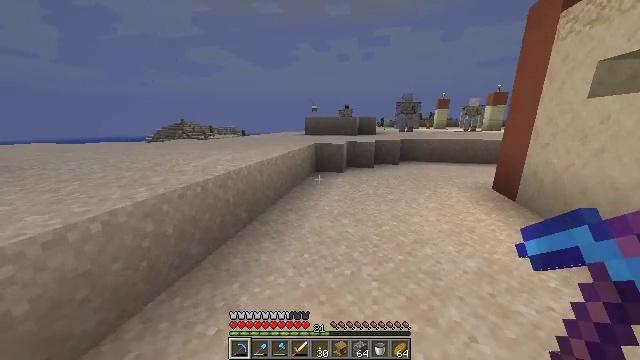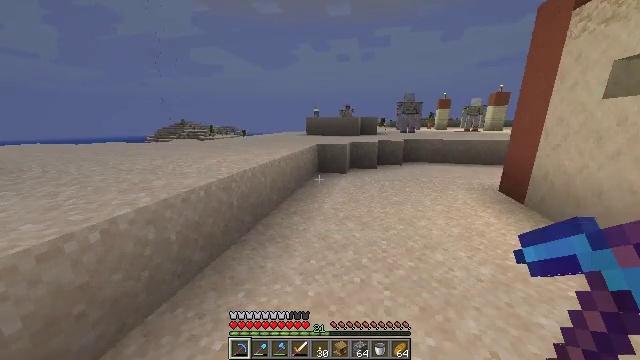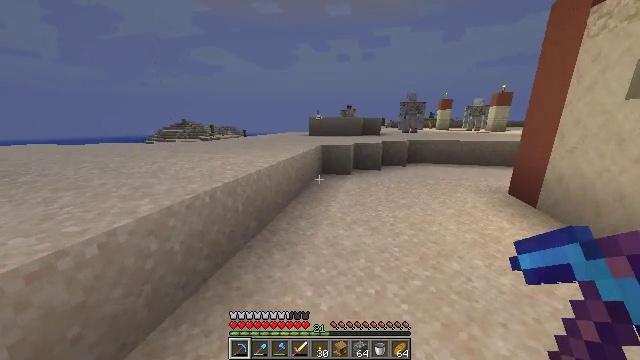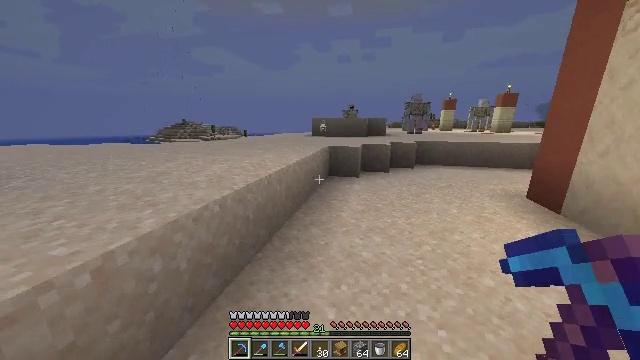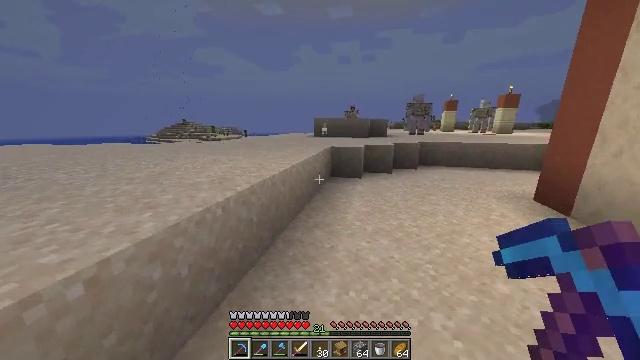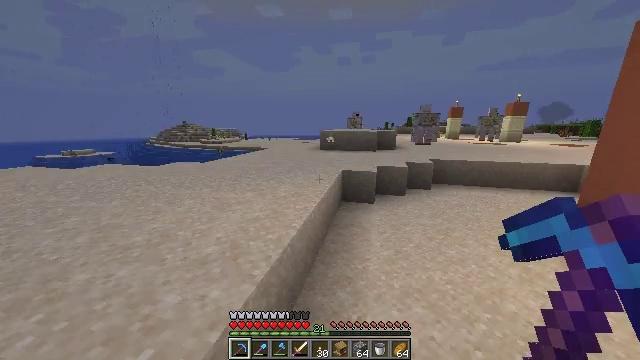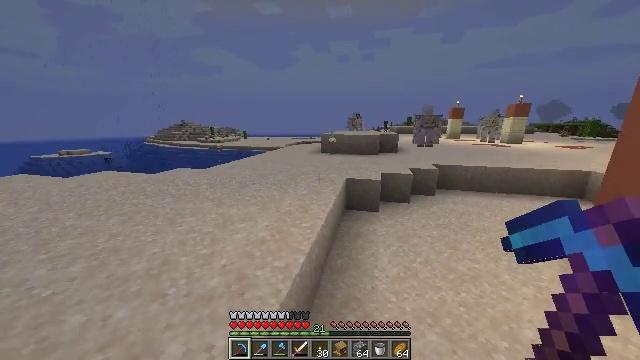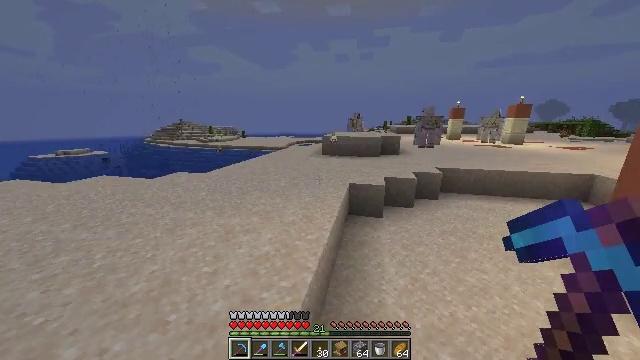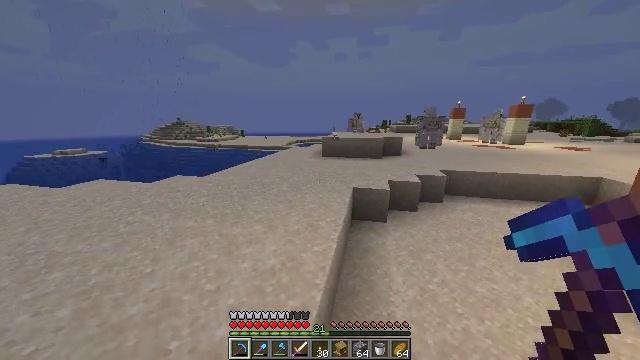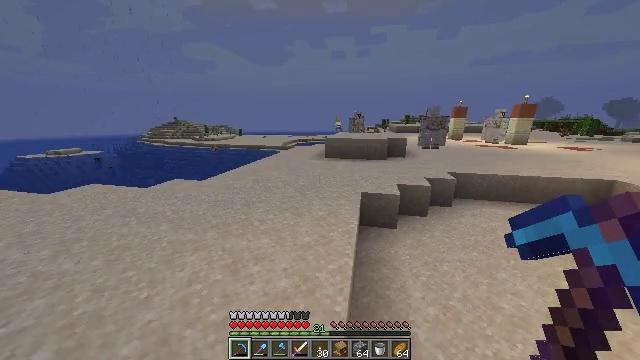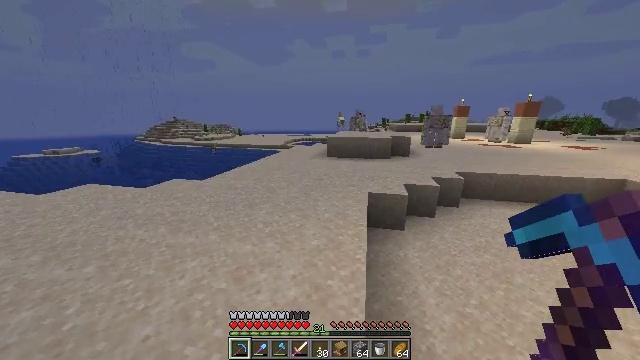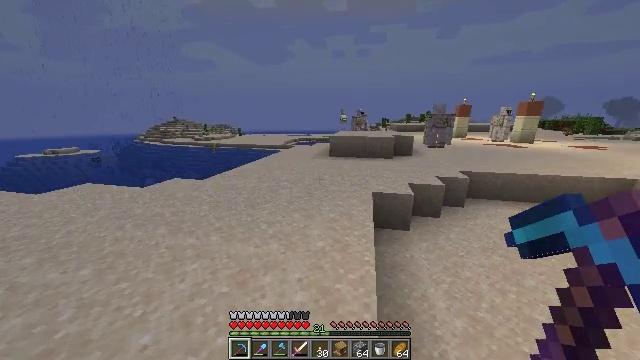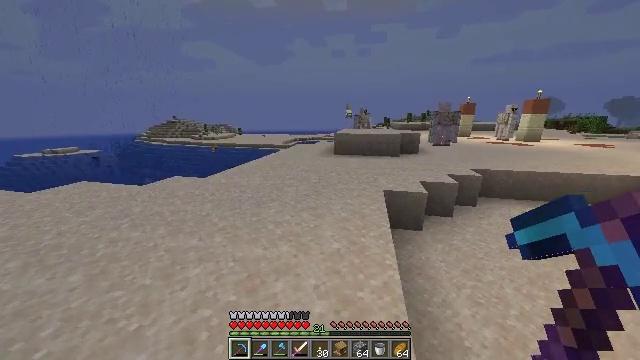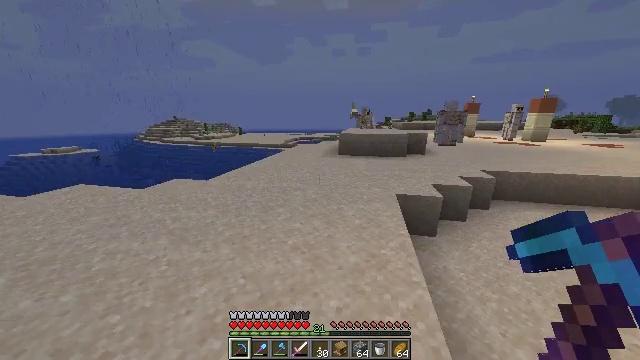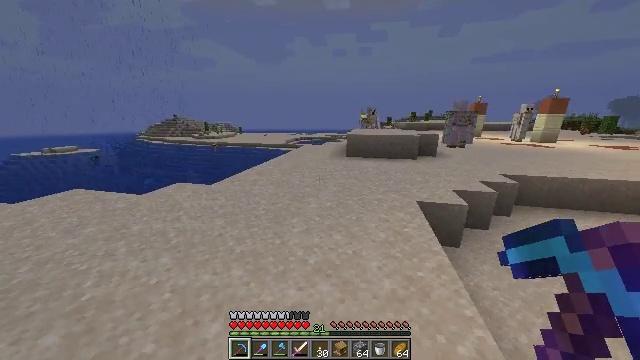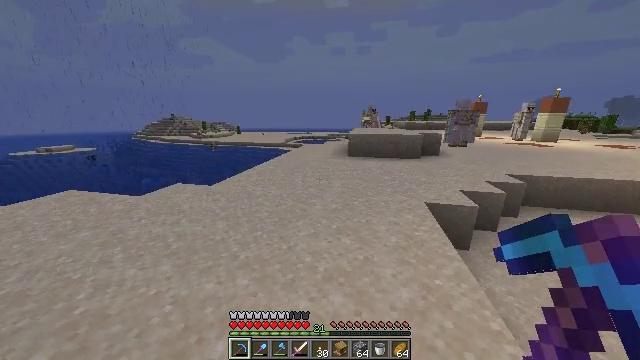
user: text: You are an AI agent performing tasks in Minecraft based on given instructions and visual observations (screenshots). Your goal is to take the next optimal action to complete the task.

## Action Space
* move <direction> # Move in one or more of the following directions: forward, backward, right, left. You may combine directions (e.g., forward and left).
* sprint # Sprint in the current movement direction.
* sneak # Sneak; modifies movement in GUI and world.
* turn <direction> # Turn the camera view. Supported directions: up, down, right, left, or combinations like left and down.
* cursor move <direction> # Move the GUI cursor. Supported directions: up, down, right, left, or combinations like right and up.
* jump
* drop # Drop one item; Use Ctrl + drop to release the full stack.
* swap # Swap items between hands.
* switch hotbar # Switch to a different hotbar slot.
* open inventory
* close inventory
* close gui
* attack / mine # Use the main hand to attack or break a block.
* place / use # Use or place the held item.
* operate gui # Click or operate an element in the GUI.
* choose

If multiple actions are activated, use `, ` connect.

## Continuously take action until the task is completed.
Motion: motion action
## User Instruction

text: Extract smooth sandstone from its location.
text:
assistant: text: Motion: move forward and move left, sprint
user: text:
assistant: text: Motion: move forward and move left, sprint
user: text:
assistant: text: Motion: move forward and move left, sprint
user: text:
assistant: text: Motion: move forward and move left, sprint, jump
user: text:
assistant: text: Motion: move forward and move left, sprint, jump
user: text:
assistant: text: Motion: move forward and move left, sprint, jump
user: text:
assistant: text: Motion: move forward and move left, sprint, jump
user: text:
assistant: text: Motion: move forward and move left, sprint, jump
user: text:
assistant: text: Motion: move forward and move left, sprint, jump
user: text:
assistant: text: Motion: move forward and move left, sprint
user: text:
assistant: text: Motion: move forward and move left, sprint
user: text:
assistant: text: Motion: move forward and move left, sprint
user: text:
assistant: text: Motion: move forward and move left, sprint
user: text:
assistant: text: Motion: move forward and move left, sprint
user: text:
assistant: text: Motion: move forward and move left, sprint
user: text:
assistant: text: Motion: move forward and move left, sprint, turn right
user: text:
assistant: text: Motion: move forward, sprint, turn right
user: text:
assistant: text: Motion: move forward, sprint, turn right
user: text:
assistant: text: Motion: move forward, sprint
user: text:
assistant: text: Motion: move forward, sprint, jump
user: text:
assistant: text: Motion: move forward, sprint, jump
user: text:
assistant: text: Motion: move forward, sprint, jump
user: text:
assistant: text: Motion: move forward, sprint, jump
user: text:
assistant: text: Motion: move forward, sprint, jump
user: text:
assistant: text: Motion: move forward, sprint
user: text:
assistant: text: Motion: move forward, sprint
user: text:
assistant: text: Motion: move forward, sprint
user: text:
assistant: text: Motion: move forward, sprint
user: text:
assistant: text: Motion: move forward, sprint
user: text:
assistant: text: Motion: move forward, sprint